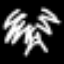
Label: palm tree